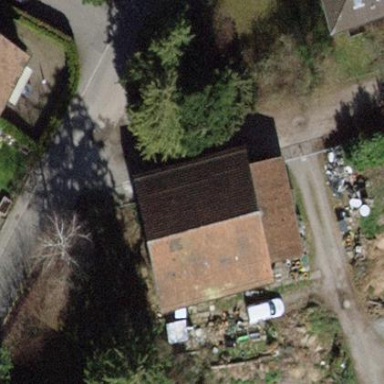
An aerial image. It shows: Building with pitched roof.